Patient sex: M
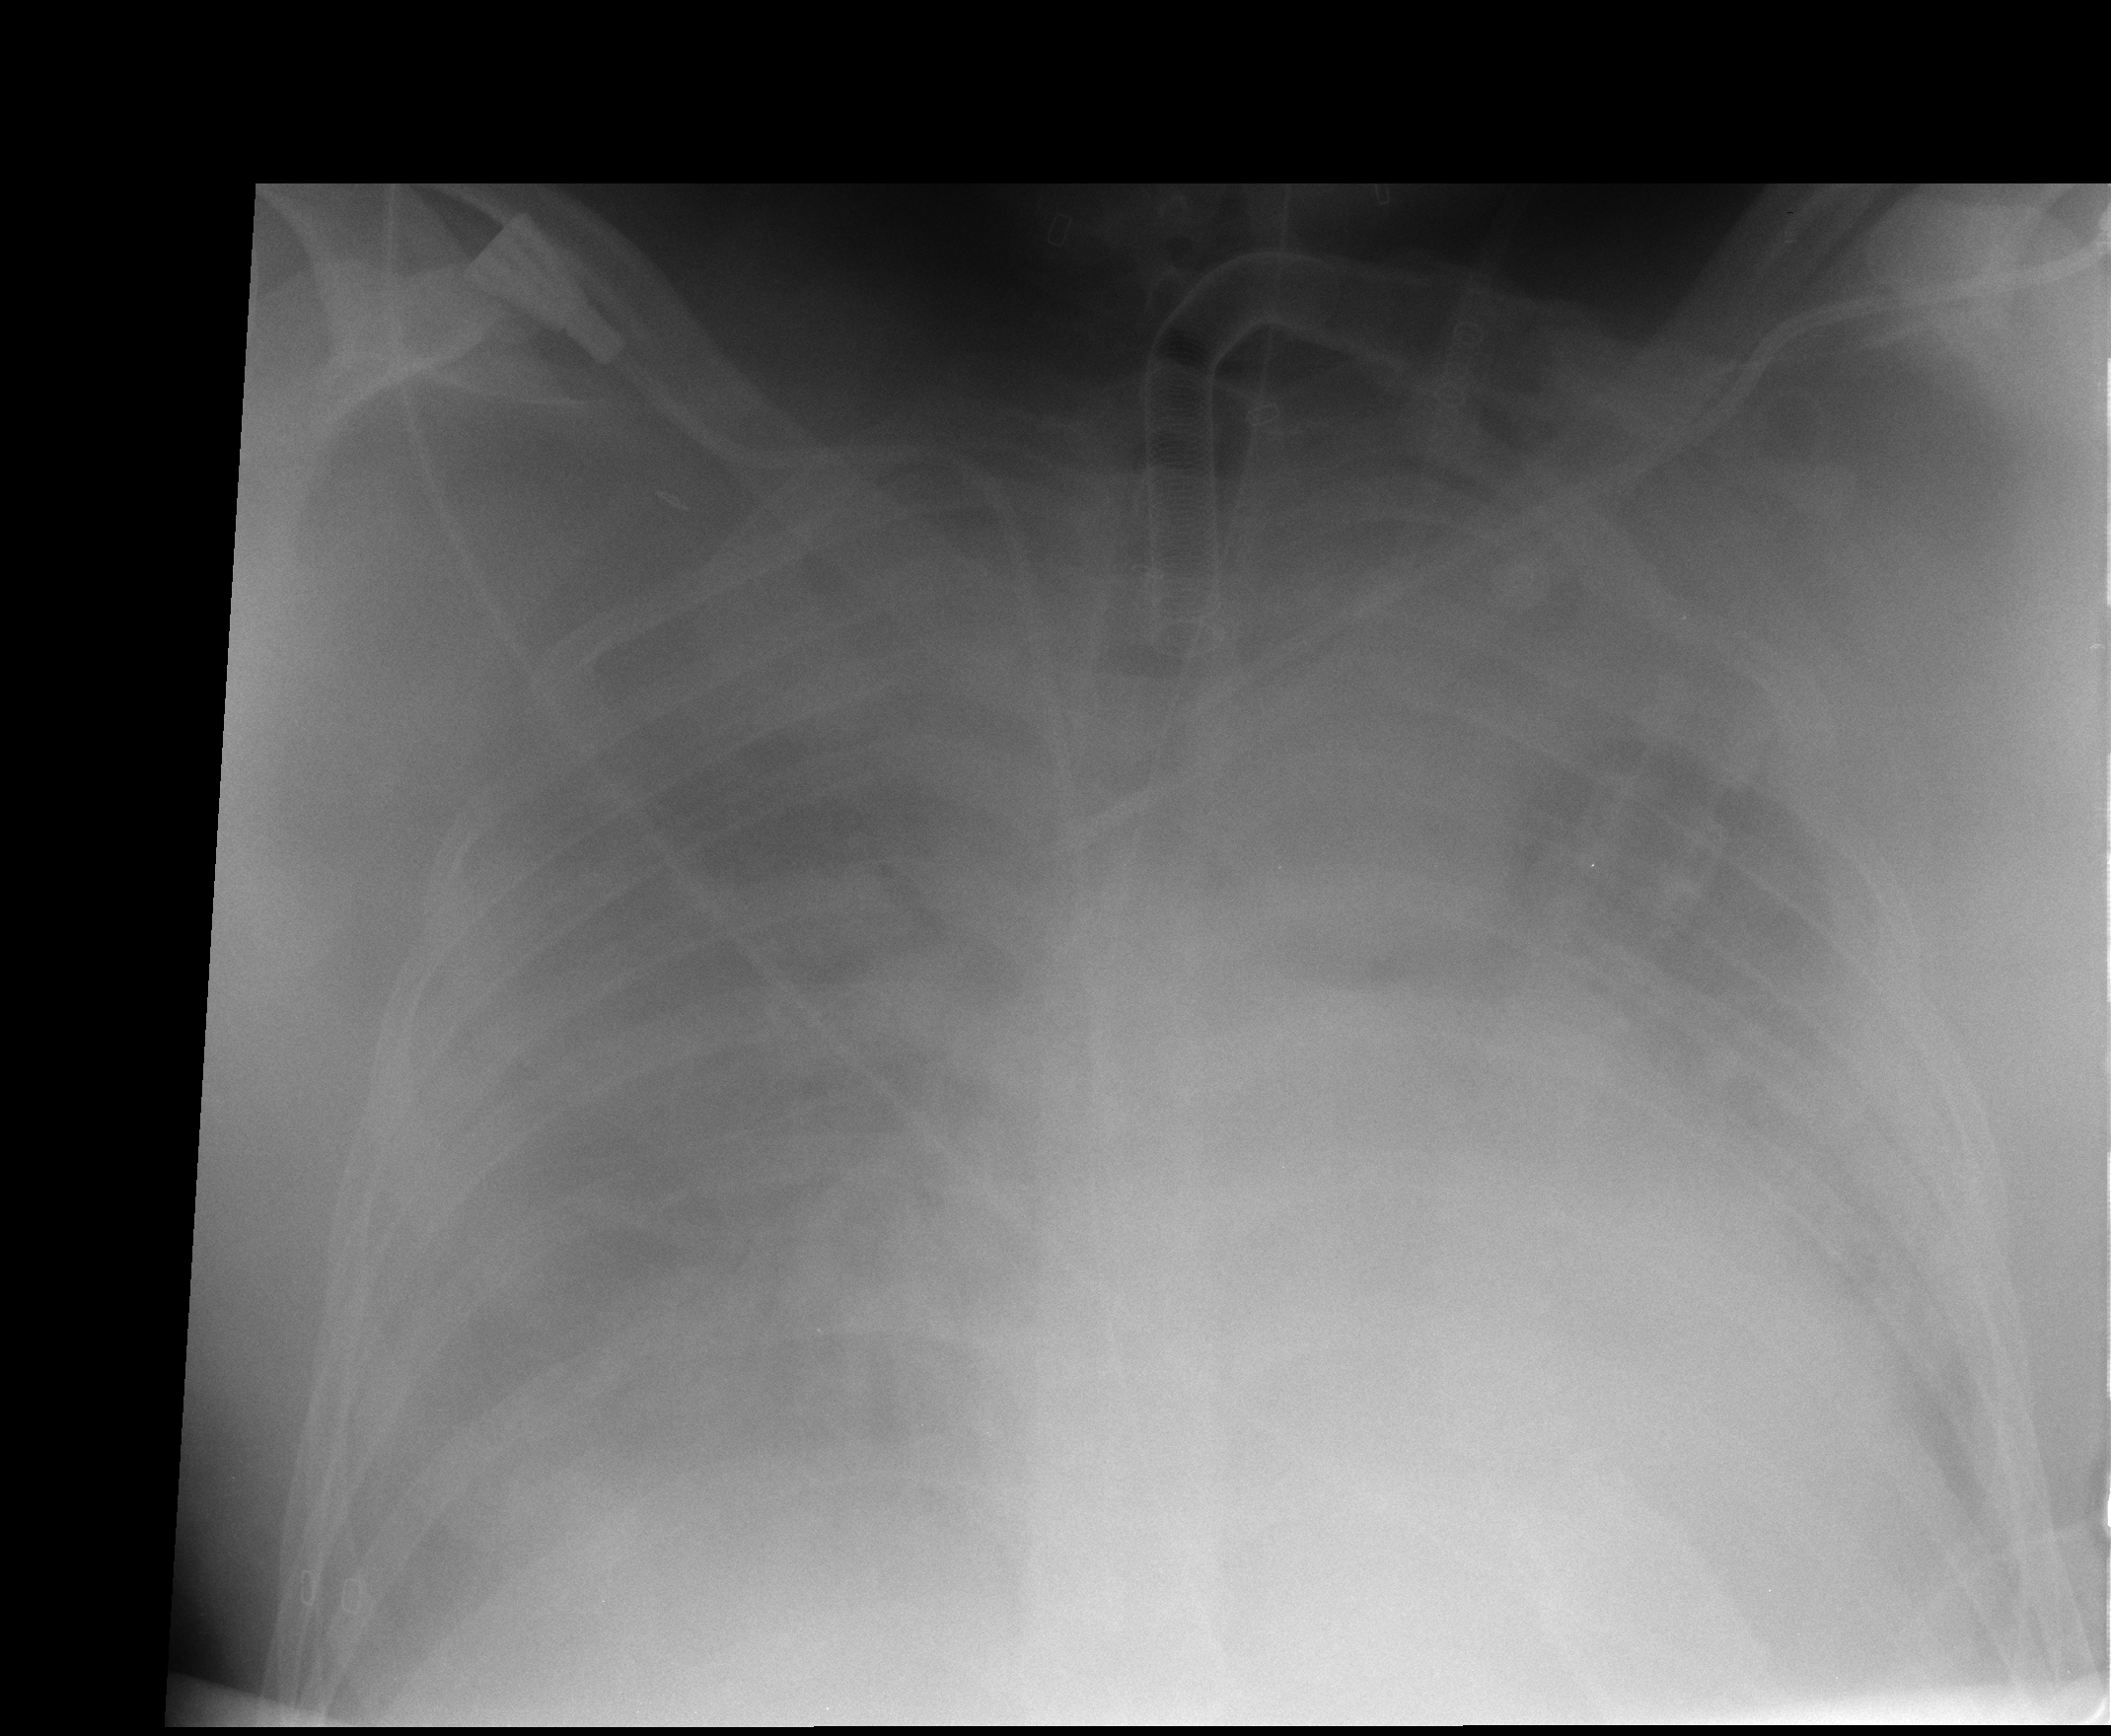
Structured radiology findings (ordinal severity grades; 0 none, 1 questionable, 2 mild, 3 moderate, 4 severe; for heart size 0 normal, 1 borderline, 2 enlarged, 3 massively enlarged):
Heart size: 2
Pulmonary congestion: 3
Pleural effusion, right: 3
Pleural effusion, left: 3
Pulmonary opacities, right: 2
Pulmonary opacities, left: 2
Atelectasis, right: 4
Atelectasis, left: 4